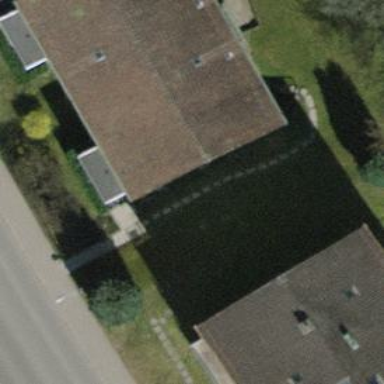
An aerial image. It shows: Building with pitched roof.